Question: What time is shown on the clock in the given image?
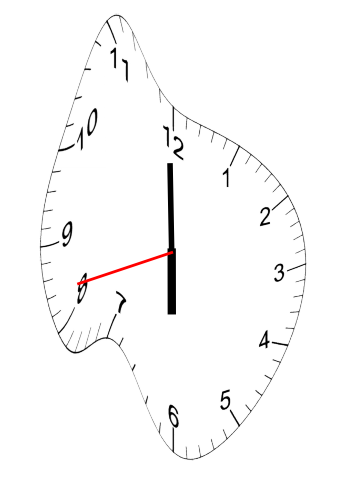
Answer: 05:59:42